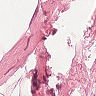
Metastatic tissue present: no